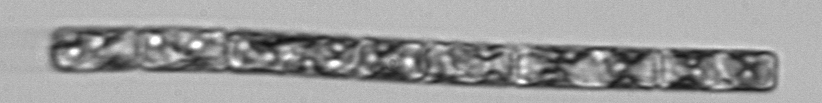
Label: Guinardia_delicatula